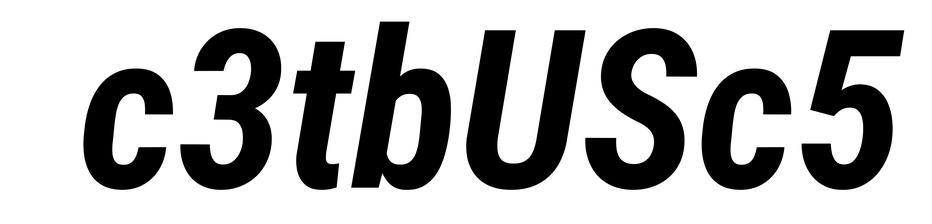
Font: Roboto-Italic_Condensed_Bold_Italic